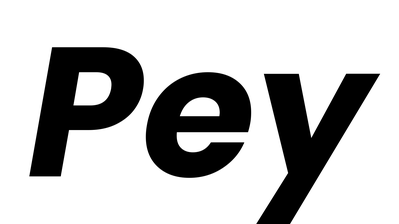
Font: Poppins-BoldItalic